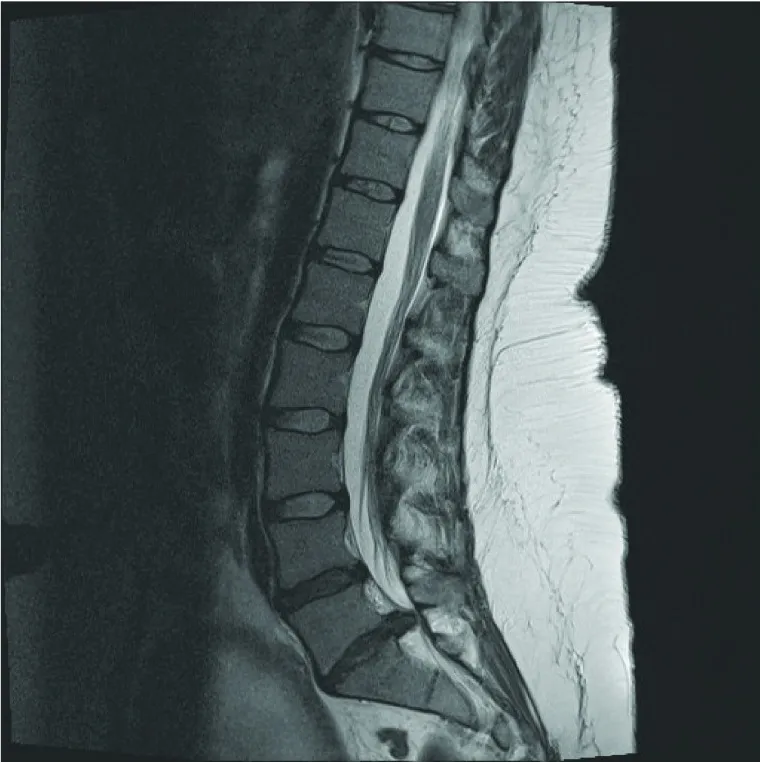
Pre-operative MRI lumbar spine showing a L5/S1 prolapse.
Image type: radiology (mri)